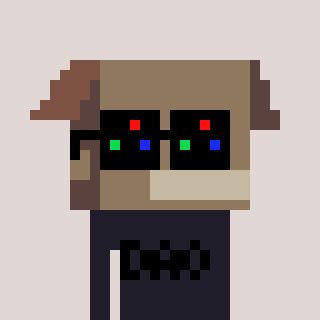
a pixel art character with square black sunglasses, a box-shaped head and a grayscale-colored body on a warm background